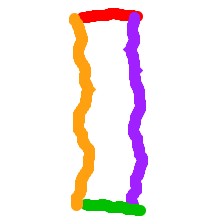
Shape: rectangle